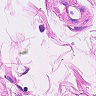
Metastatic tissue present: no